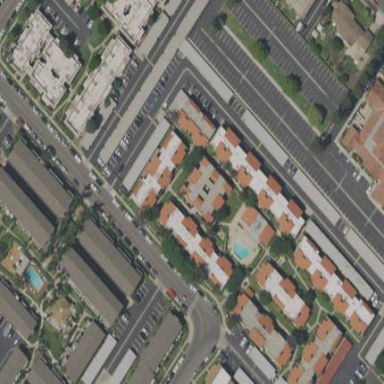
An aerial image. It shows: Residential area with apartments.